Brain MRI, t2w sequence, axial 2D slice.
Patient: age 42, sex F, weight 78 kg, height 1.78 m
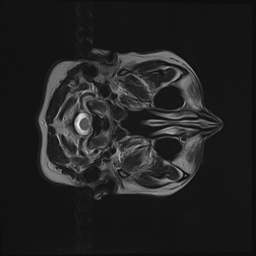